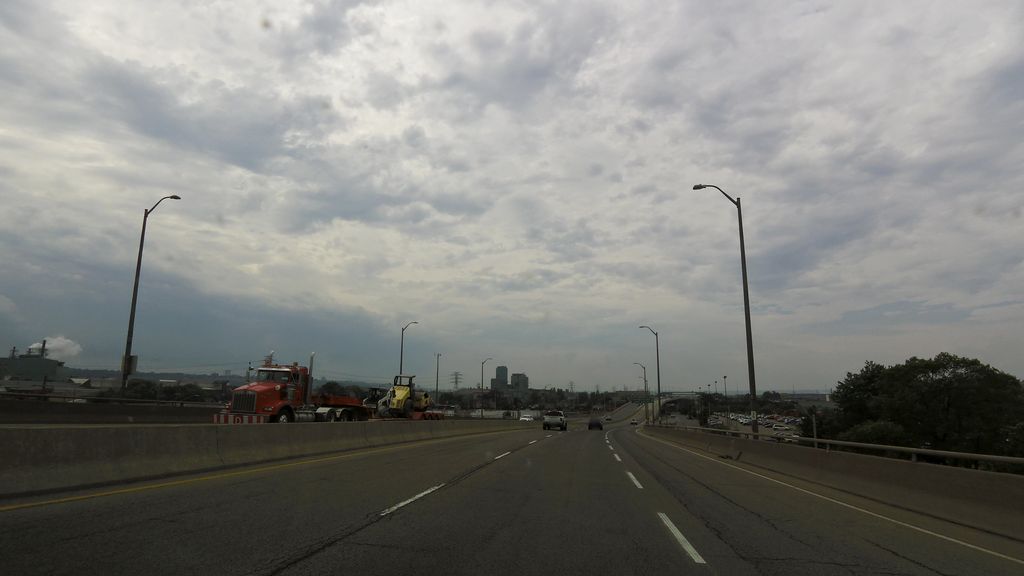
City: hamilton